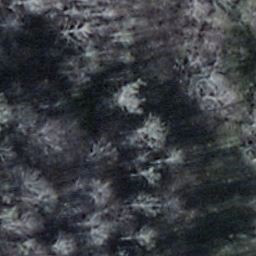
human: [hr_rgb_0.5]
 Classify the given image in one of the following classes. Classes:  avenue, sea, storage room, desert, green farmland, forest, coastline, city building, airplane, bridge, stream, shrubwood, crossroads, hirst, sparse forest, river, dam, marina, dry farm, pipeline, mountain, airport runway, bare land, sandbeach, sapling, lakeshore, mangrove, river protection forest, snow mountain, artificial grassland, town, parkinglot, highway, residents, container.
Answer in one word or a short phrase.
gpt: shrubwood